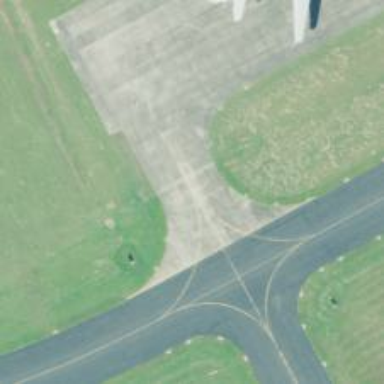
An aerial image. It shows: Image of taxiway at airport.